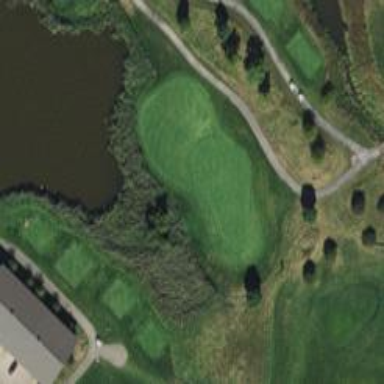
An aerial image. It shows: View of golf hole.